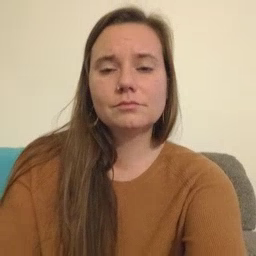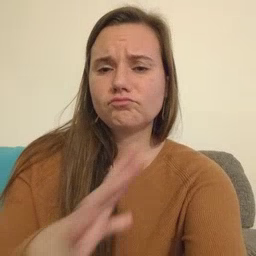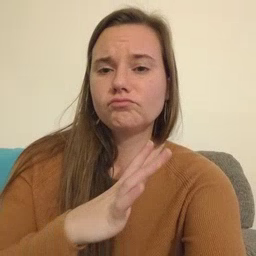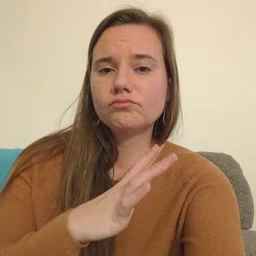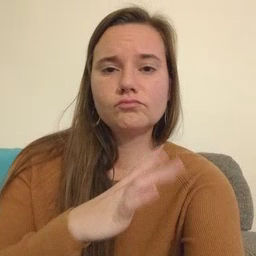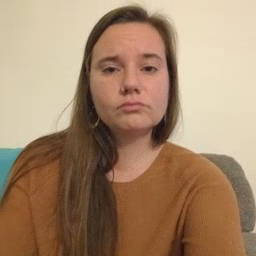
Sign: fine